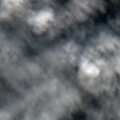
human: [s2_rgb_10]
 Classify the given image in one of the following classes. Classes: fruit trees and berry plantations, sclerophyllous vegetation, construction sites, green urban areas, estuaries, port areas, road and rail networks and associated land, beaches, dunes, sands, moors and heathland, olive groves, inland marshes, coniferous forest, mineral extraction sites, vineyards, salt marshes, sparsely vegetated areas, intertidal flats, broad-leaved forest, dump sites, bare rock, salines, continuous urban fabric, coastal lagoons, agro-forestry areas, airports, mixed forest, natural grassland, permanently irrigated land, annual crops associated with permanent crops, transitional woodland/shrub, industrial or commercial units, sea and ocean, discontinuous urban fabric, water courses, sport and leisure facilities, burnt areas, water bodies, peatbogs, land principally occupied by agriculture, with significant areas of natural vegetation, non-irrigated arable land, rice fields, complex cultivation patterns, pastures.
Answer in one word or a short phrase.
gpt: non-irrigated arable land, pastures, complex cultivation patterns, land principally occupied by agriculture, with significant areas of natural vegetation, broad-leaved forest